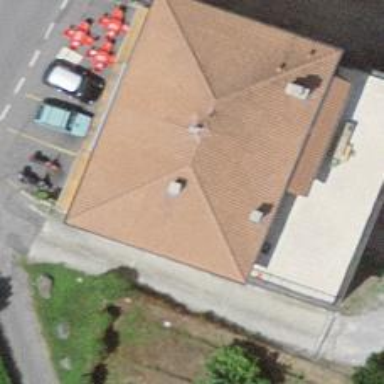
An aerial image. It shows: Bar.